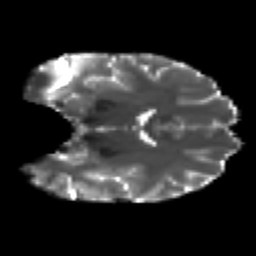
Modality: T2w
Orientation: coronal
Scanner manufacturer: ge
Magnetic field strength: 3 T
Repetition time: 7.98 s
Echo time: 0.0701 s